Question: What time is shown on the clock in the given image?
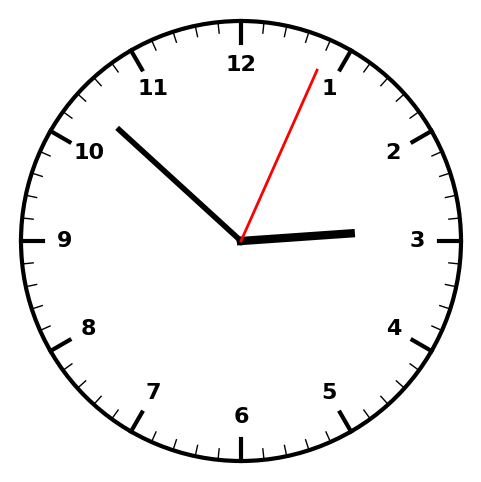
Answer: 02:52:04